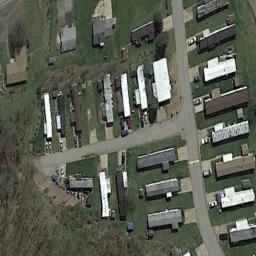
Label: mobile_home_park